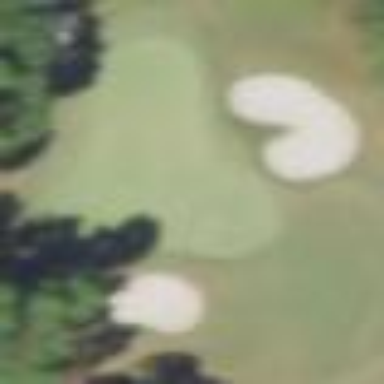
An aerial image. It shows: Golf fairway surrounded by grass.